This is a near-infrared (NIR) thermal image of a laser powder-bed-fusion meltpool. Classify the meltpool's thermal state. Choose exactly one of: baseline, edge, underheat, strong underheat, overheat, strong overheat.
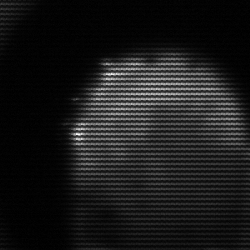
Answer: edge